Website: lowes
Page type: customer-info-address
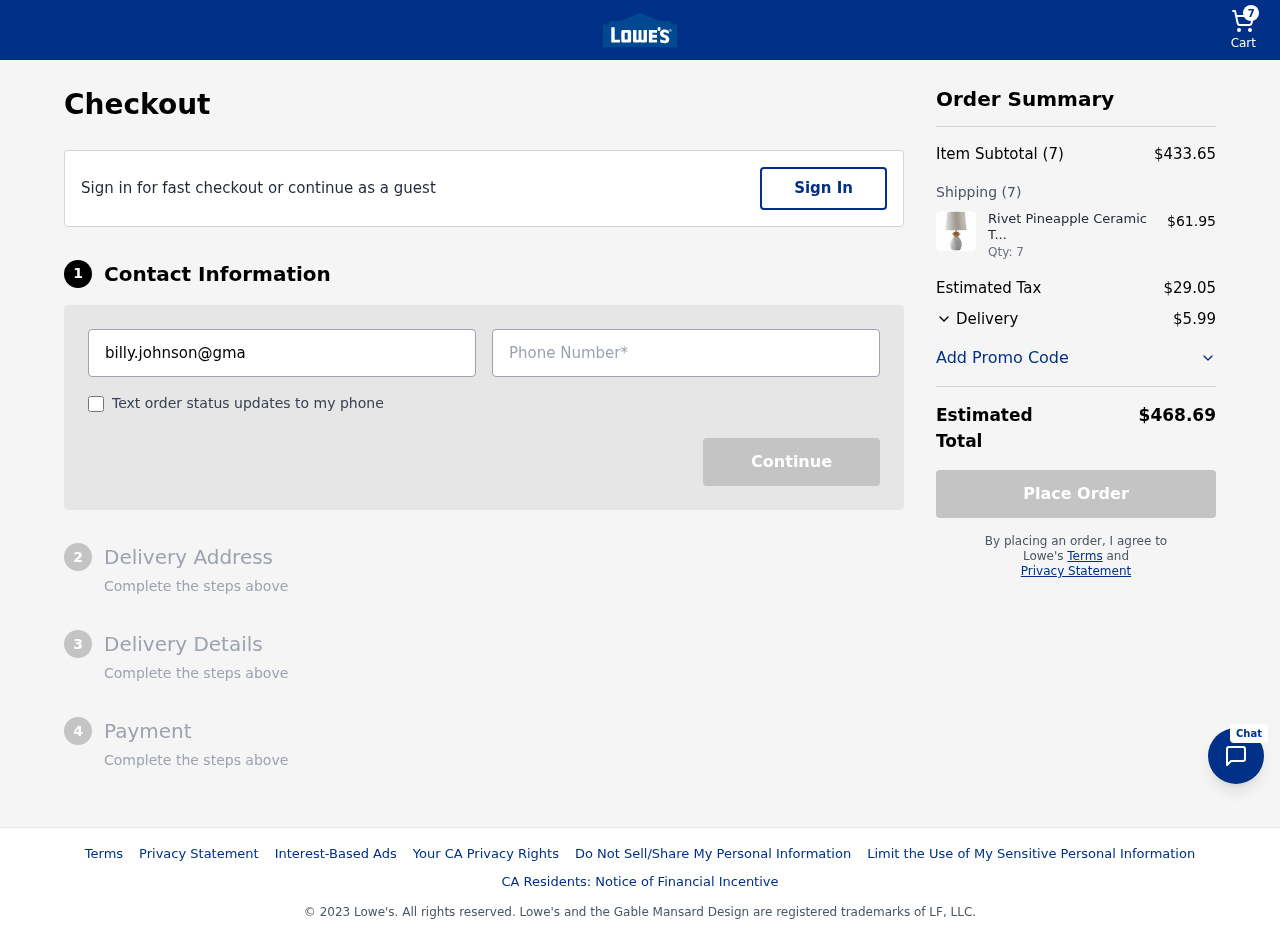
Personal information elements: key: PII_EMAIL
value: billy.johnson@gmail.com
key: PII_PHONE
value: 6053610446
Product elements: key: PRODUCT1_NAME
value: Rivet Pineapple Ceramic Table Lamp, Modern, 18" H, White and Gold
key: PRODUCT1_PRICE
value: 61.95
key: PRODUCT1_QUANTITY
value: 7
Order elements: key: ORDER_NUM_ITEMS
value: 7
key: ORDER_SUBTOTAL
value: $433.65
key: ORDER_NUM_ITEMS2
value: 7
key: ORDER_TAX
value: $29.05
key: ORDER_SHIPPING_COST
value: $5.99
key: ORDER_TOTAL
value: $468.69